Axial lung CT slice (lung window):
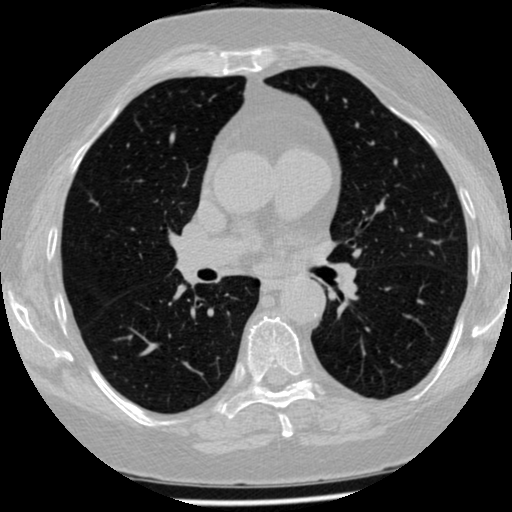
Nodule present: no